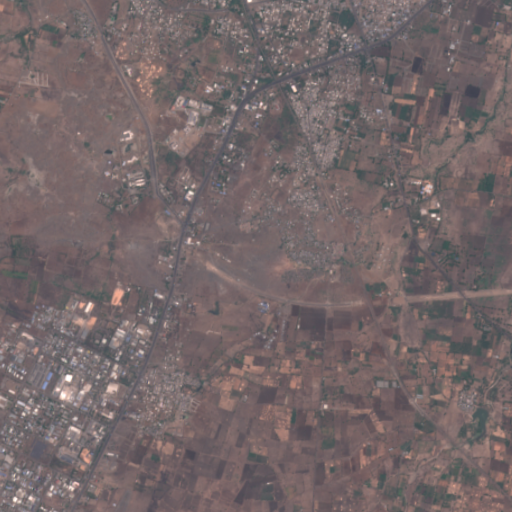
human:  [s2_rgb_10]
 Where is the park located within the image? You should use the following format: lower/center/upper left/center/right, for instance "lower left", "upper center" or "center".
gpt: The park is located in the center left of the image.
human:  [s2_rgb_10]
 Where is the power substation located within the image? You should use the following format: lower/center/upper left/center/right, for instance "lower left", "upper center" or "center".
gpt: The power substation is located in the upper center of the image.
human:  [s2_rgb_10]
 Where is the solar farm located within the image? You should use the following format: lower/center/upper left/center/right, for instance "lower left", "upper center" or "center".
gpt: The solar farm is located in the lower left of the image.
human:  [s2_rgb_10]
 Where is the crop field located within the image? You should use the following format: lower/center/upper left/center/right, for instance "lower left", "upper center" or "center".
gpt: There is no crop field in the image.